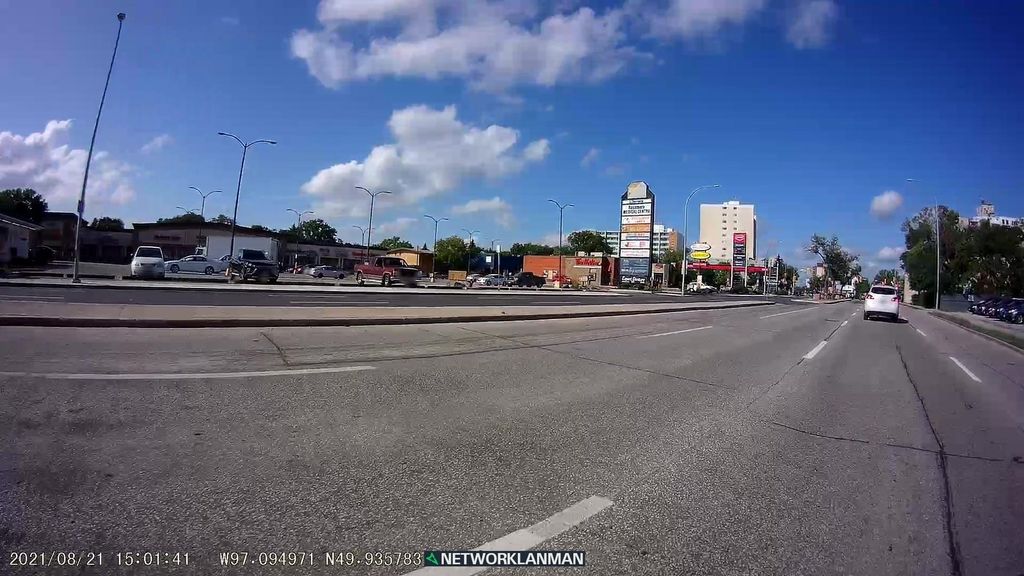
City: winnipeg